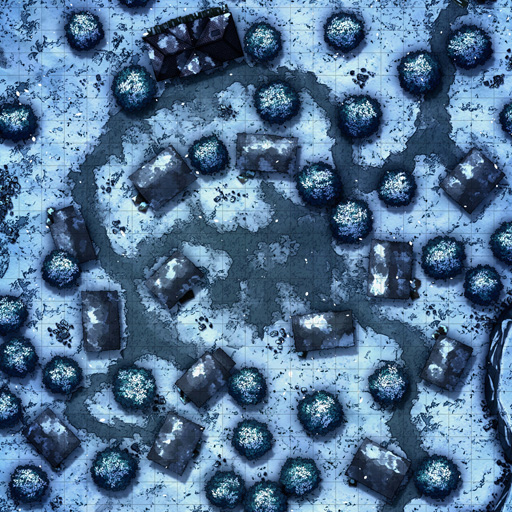
A D&D Grid Map roads snow town trees houses (Snowy Village Map)